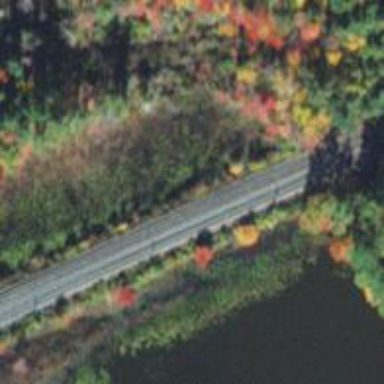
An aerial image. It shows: Railway tracks on embankment.